Question: How would i go about querying more than one selection arg? For example here is how my database is formatted

Here is the code i used to search with just one seletion arg:
'''
public Cursor getType(String type) throws SQLException
{
Cursor mCursor =
db.query(true, DB_TABLE, new String[] {
KEY_ROWID,
KEY_ALCOHOL,
KEY_TYPE,
KEY_BRAND,
KEY_PRICE
},
KEY_TYPE + "=?",
new String[] { type },
null,
null,
null,
null);
if (mCursor != null) {
mCursor.moveToFirst();
}
return mCursor;
}
'''
But this only searches by KEY_TYPE, how would I set it so it searches by KEY_TYPE, KEY_ALCOHOL, and KEY_PRICE?
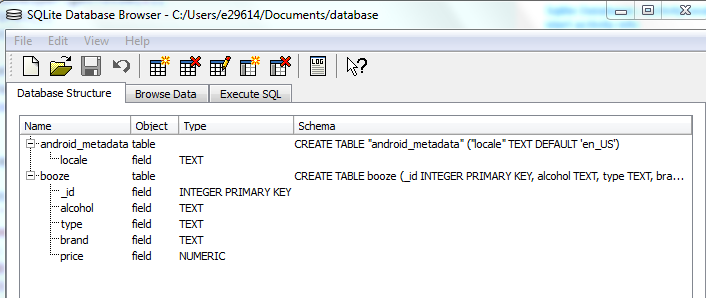
Answer: Figured it out!! Thanks to @Rajendra for giving me some code to build off of! You can only add Strings into the selections args so i did this:
'''
public Cursor getTest(String alcohol, String type, long price) throws SQLException
{
Cursor mCursor =
myDataBase.query(true, DB_TABLE, new String[] {
KEY_ROWID,
KEY_ALCOHOL,
KEY_TYPE,
KEY_BRAND,
KEY_PRICE
},
KEY_ALCOHOL + "=?" + " AND " + KEY_TYPE + "=?" + " AND " + KEY_PRICE + "<=" + price,
new String[] { alcohol, type},
null,
null,
null,
null);
if (mCursor != null) {
mCursor.moveToFirst();
}
return mCursor;
}
'''
And it works!!